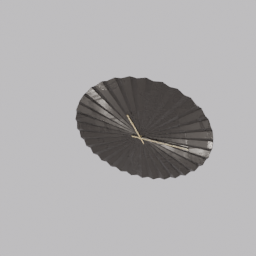
Label: decoration